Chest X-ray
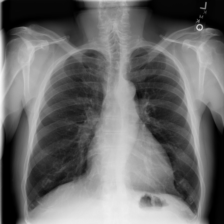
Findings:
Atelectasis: negative
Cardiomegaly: negative
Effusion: negative
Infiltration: negative
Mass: negative
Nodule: negative
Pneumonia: negative
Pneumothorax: negative
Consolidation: negative
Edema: negative
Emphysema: negative
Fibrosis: negative
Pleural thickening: negative
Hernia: negative